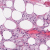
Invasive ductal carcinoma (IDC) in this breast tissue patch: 0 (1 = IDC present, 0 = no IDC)